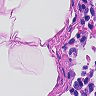
Metastatic tissue present: no